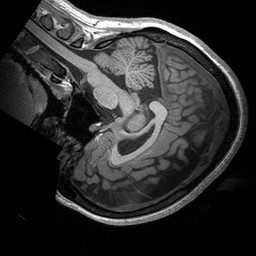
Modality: T1w
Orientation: sagittal
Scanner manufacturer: siemens
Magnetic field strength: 3 T
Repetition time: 2.53 s
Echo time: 0.00288 s